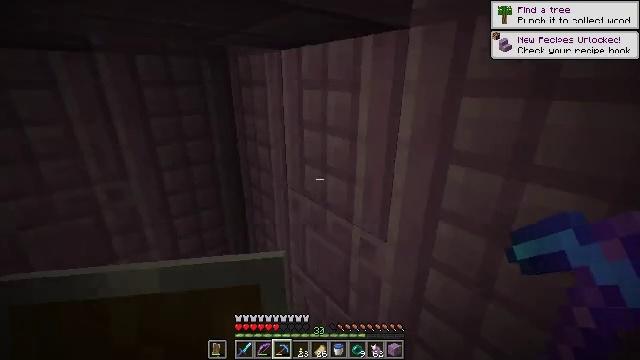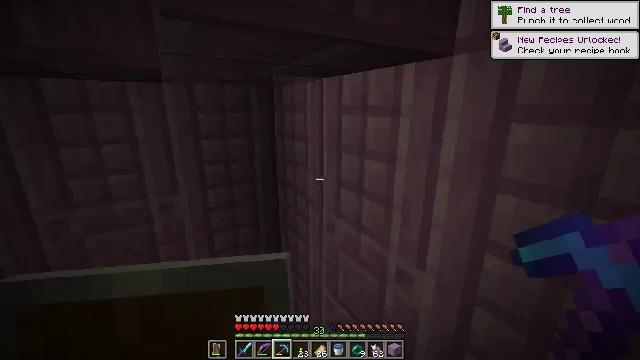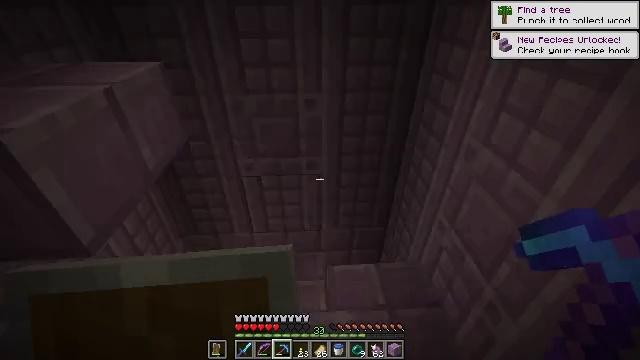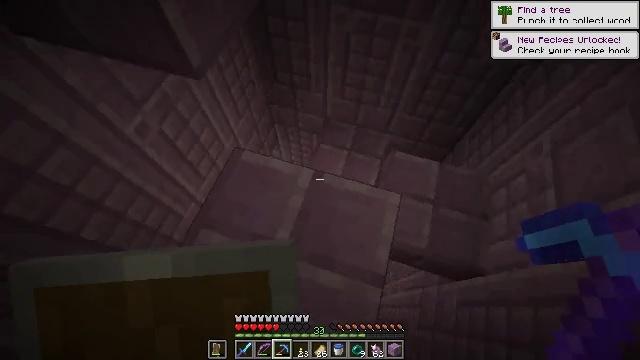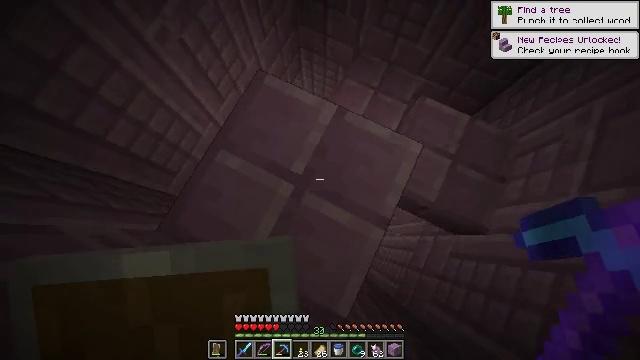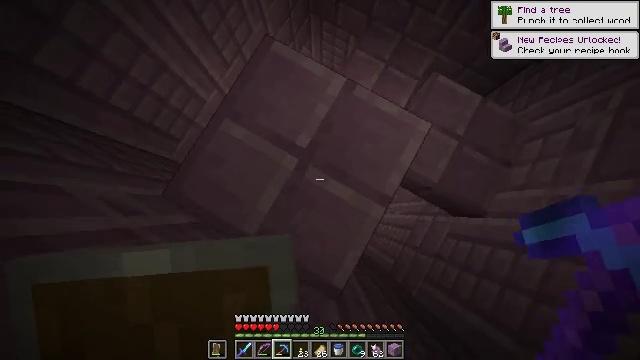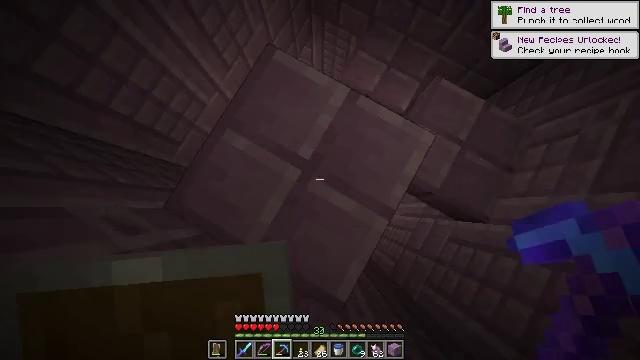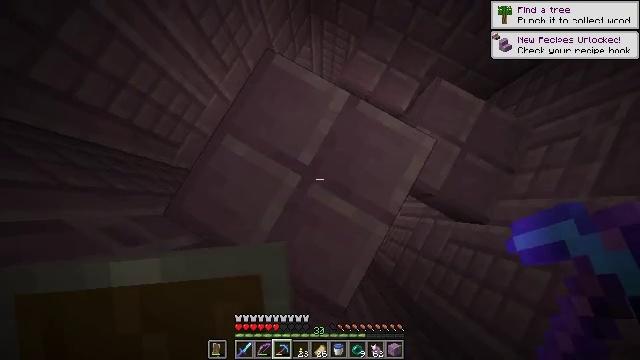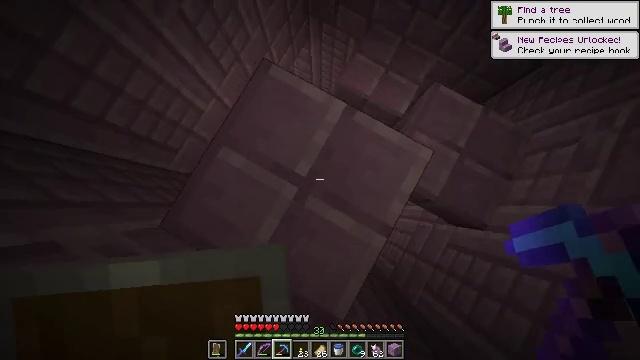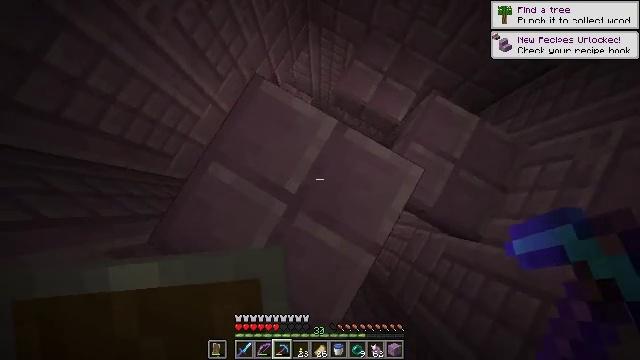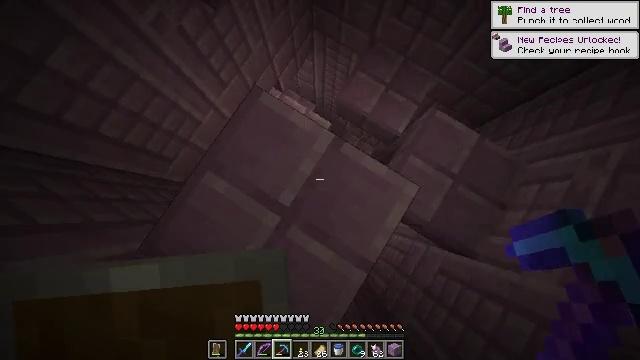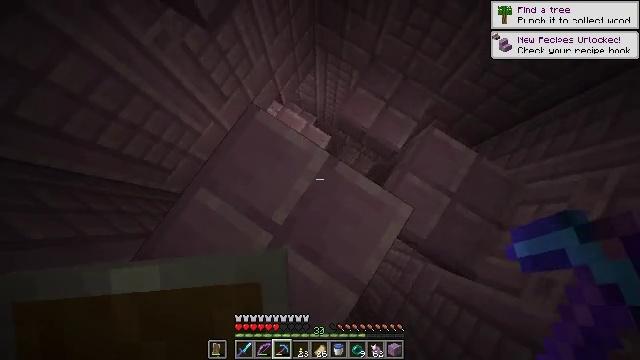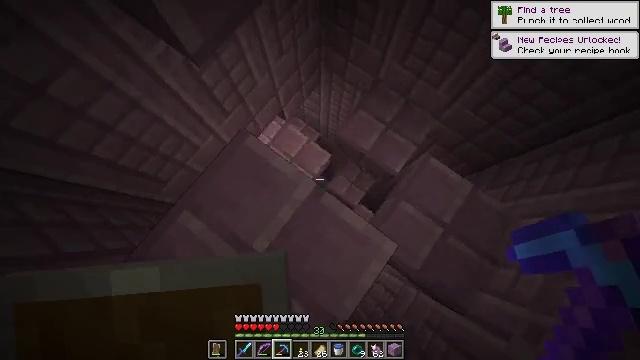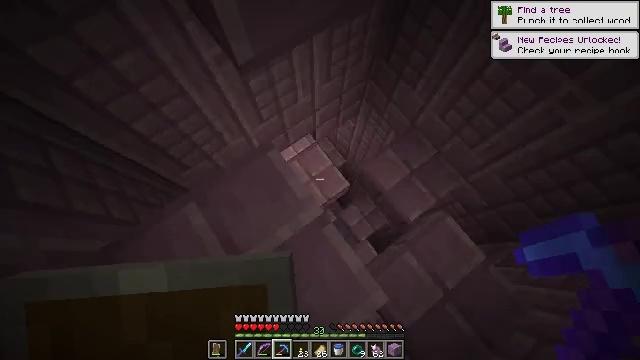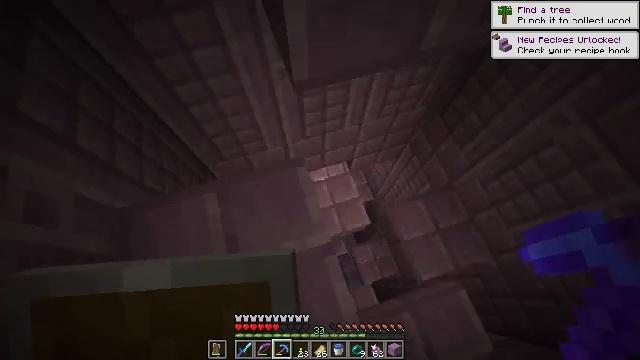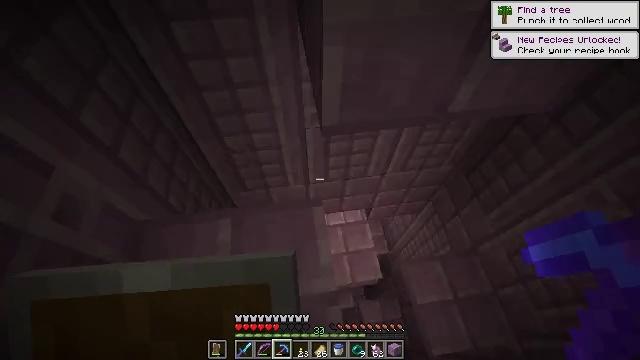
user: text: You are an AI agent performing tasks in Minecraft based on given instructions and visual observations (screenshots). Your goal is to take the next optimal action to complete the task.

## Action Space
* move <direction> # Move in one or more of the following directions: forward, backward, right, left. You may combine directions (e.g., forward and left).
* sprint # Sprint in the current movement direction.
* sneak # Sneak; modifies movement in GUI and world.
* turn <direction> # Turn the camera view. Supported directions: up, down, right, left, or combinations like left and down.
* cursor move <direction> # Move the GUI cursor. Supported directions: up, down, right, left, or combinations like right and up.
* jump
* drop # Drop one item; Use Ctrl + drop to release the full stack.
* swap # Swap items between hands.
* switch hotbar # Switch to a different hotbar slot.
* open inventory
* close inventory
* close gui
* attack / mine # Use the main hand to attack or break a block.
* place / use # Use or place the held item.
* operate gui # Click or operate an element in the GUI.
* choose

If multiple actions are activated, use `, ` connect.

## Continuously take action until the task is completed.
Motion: motion action
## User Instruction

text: Break the purpur slab from a structure.
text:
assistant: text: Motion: move back and move left, sneak, turn left and up
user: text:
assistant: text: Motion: move back and move left, sneak, turn left and down
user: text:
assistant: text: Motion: move back and move left, sneak, turn left and down
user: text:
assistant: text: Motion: move back, sneak, turn left and down
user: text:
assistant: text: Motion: move forward, sneak, turn left and down
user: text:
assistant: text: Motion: move forward, sneak
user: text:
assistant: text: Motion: move forward, sneak
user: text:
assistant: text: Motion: move forward and move right, sneak
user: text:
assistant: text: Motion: move forward and move right, sneak
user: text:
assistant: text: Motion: move forward and move right, sneak, turn left and up
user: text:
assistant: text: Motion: move forward and move right, sneak, turn left and up
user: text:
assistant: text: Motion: move forward and move right, sneak, turn left and up
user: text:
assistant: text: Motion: sneak, turn left and up
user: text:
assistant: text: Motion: sneak, turn left and up
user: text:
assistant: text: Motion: sneak, turn left and up
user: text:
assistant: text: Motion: move left, sneak, turn left and up
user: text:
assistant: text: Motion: move left, sneak, turn left and up
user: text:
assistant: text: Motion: move left, sneak, turn right and up
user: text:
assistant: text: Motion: move left, sneak, turn right and up
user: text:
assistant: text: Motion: move left, sneak
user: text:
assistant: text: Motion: move left, sneak, turn right and up
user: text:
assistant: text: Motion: move left, sneak, turn right and up
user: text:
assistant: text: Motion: move left, turn right
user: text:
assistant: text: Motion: turn right and down
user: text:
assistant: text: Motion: no_op
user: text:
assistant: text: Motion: no_op
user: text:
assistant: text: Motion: turn up
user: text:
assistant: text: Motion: no_op
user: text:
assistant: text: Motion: move forward, turn left and down
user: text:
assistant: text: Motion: move forward, turn left and down